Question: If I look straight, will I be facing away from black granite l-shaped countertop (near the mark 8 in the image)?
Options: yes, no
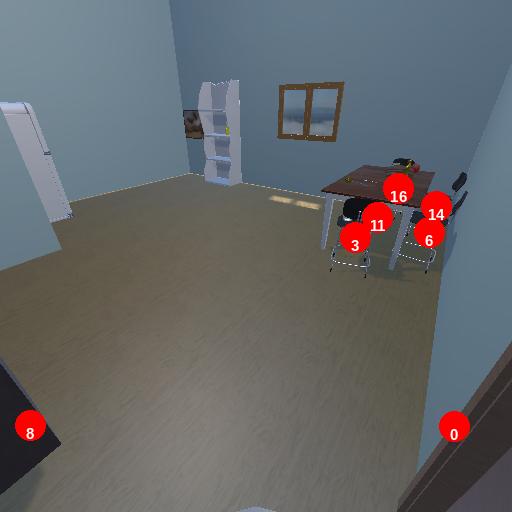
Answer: yes